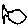
Label: fish